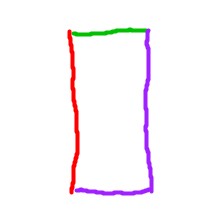
Shape: rectangle